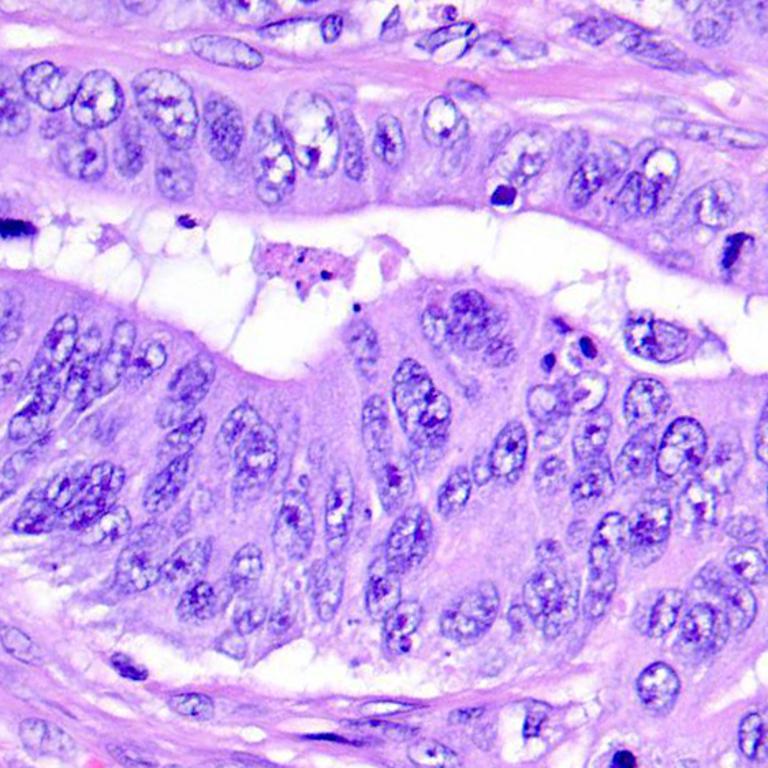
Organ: colon
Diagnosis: adenocarcinomas